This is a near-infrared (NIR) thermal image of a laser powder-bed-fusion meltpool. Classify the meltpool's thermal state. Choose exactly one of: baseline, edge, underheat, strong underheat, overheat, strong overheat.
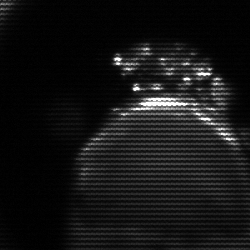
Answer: edge